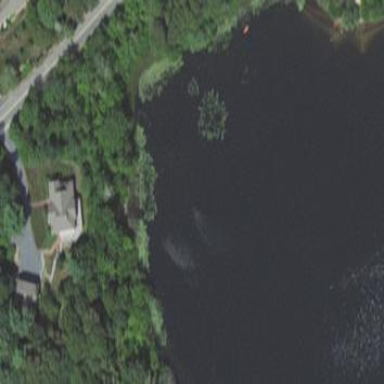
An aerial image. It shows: Serene pond surrounded by nature.